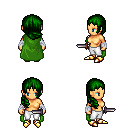
a pixel art fantasy rpg character, female body template, human, tanned skin, green cape, white pants, green right-swept hairstyle, white cloth bandages, gold boots, dagger, four views (front, back, left, right), 2x2 character sprite sheet, small pixel art, hard edges, no anti-aliasing